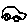
Label: car